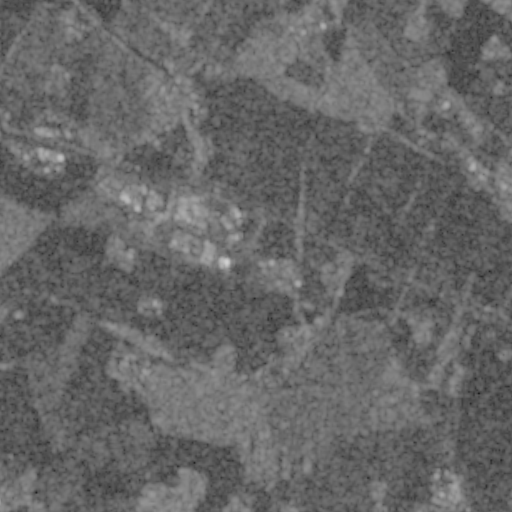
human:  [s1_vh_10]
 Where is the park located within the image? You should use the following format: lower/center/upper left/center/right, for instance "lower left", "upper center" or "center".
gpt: The park is located in the upper right of the image.
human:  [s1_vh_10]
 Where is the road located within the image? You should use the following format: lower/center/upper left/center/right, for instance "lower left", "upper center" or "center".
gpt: There is no road in the image.

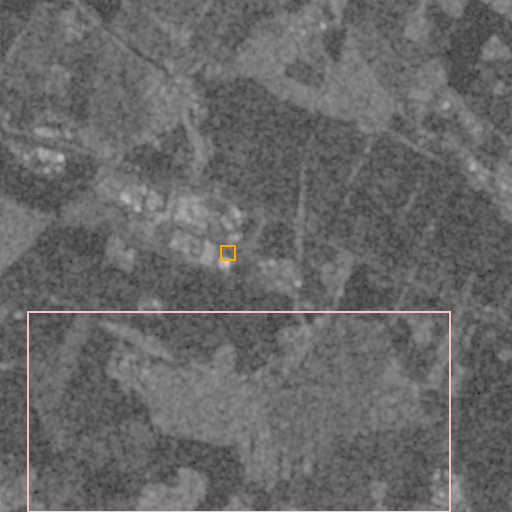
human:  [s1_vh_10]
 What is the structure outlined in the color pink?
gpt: The structure outlined in pink is a crop field.
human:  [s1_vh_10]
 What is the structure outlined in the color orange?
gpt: The structure outlined in orange is a parking lot.
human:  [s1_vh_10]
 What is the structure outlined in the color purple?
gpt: There is no purple outline.